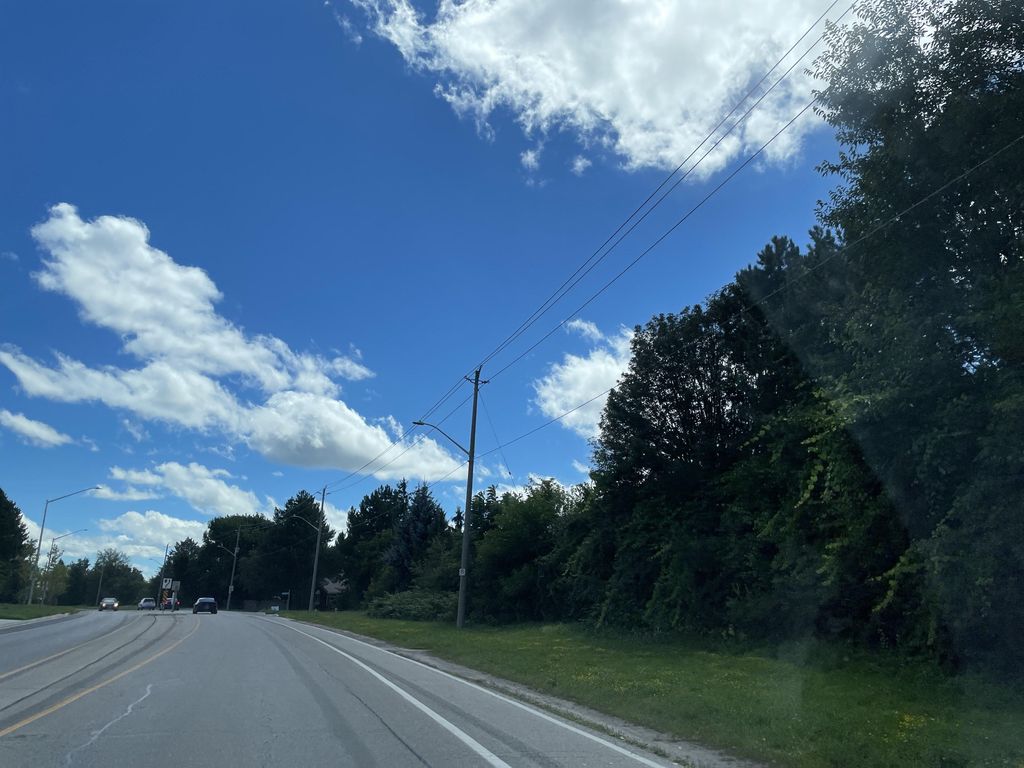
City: kitchener-waterloo